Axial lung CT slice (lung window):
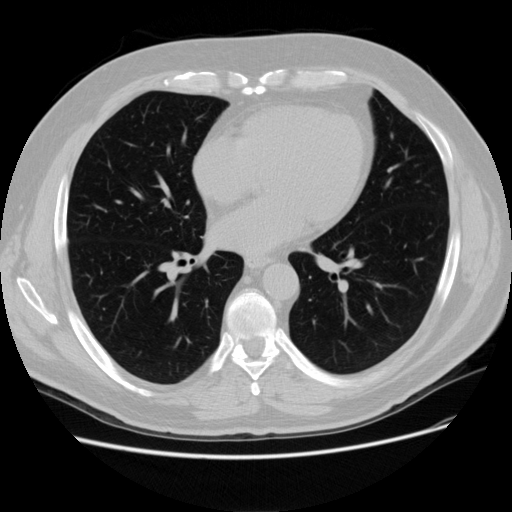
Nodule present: no